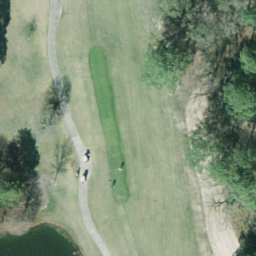
Label: golf course